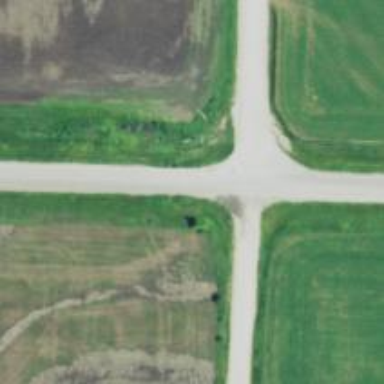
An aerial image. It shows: Stop road.